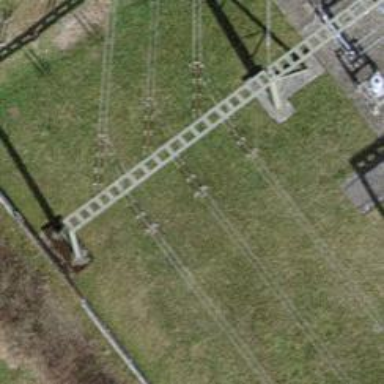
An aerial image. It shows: Insulator used in power systems.